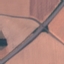
Land use / land cover class: Highway